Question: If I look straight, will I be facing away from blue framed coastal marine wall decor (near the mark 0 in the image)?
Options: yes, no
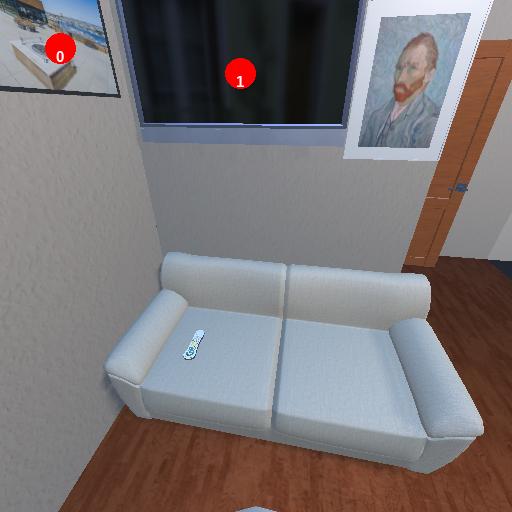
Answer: yes